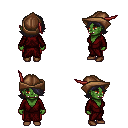
a pixel art fantasy rpg character, female body template, orc, green skin, red robe, red pants, raven swoop hairstyle, leather cap, brown shoes, four views (front, back, left, right), 2x2 character sprite sheet, small pixel art, hard edges, no anti-aliasing